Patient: sex M, age 30
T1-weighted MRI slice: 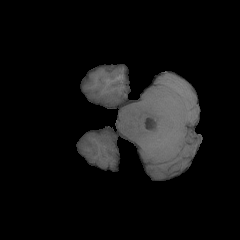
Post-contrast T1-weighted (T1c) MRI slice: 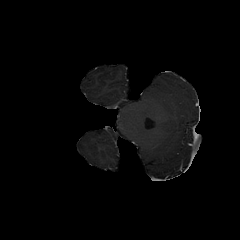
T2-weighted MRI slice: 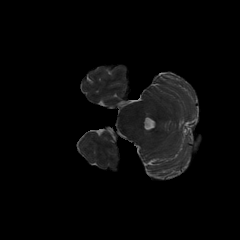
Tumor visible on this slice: no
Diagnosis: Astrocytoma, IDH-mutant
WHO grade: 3